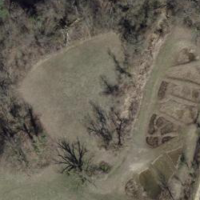
EUNIS habitat code: 25
Species observed at this site:
Cardamine pratensis